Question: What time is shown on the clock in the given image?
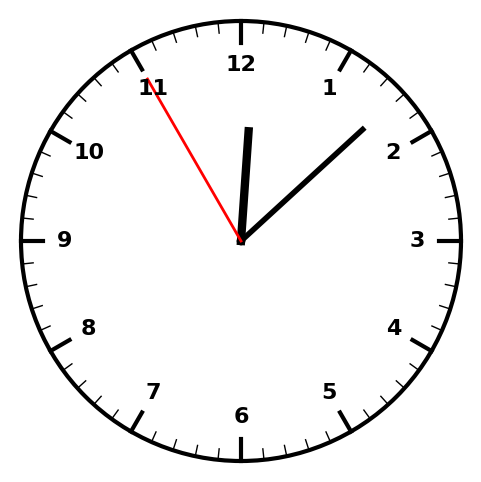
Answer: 12:07:55